Question: I'm building a site with susy to allow flexibility with the grids I need, I have not set any settings at the moment so Im only using the defaults.
I want to be able to change the gutters (make them smaller) for a section of the site.
I built it out here:
<URL>
SCSS
'''
.feature-box-container
{
@include container(80em);
.feature-box
{
@include gallery(4 of 12);
img
{
margin-bottom:20px;
width: 100%;
}
}
}
'''
HTML
'''
<div class="feature-box-container container">
<div class="feature-box">
<!-- 450 -->
<div>
<img src="http://placehold.it/355x170" alt="">
</div>
<div>
<img src="http://placehold.it/355x280" alt="">
</div>
</div>
<div class="feature-box">
<div>
<img src="http://placehold.it/355x317" alt="">
</div>
<div>
<img src="http://placehold.it/355x133" alt="">
</div>
</div>
<div class="feature-box">
<div>
<img src="http://placehold.it/355x270" alt="">
</div>
<div>
<img src="http://placehold.it/355x180" alt="">
</div>
</div>
</div>
'''
In the picture it has the sites default, but I need only this section to have at least half the gutter width it has now.

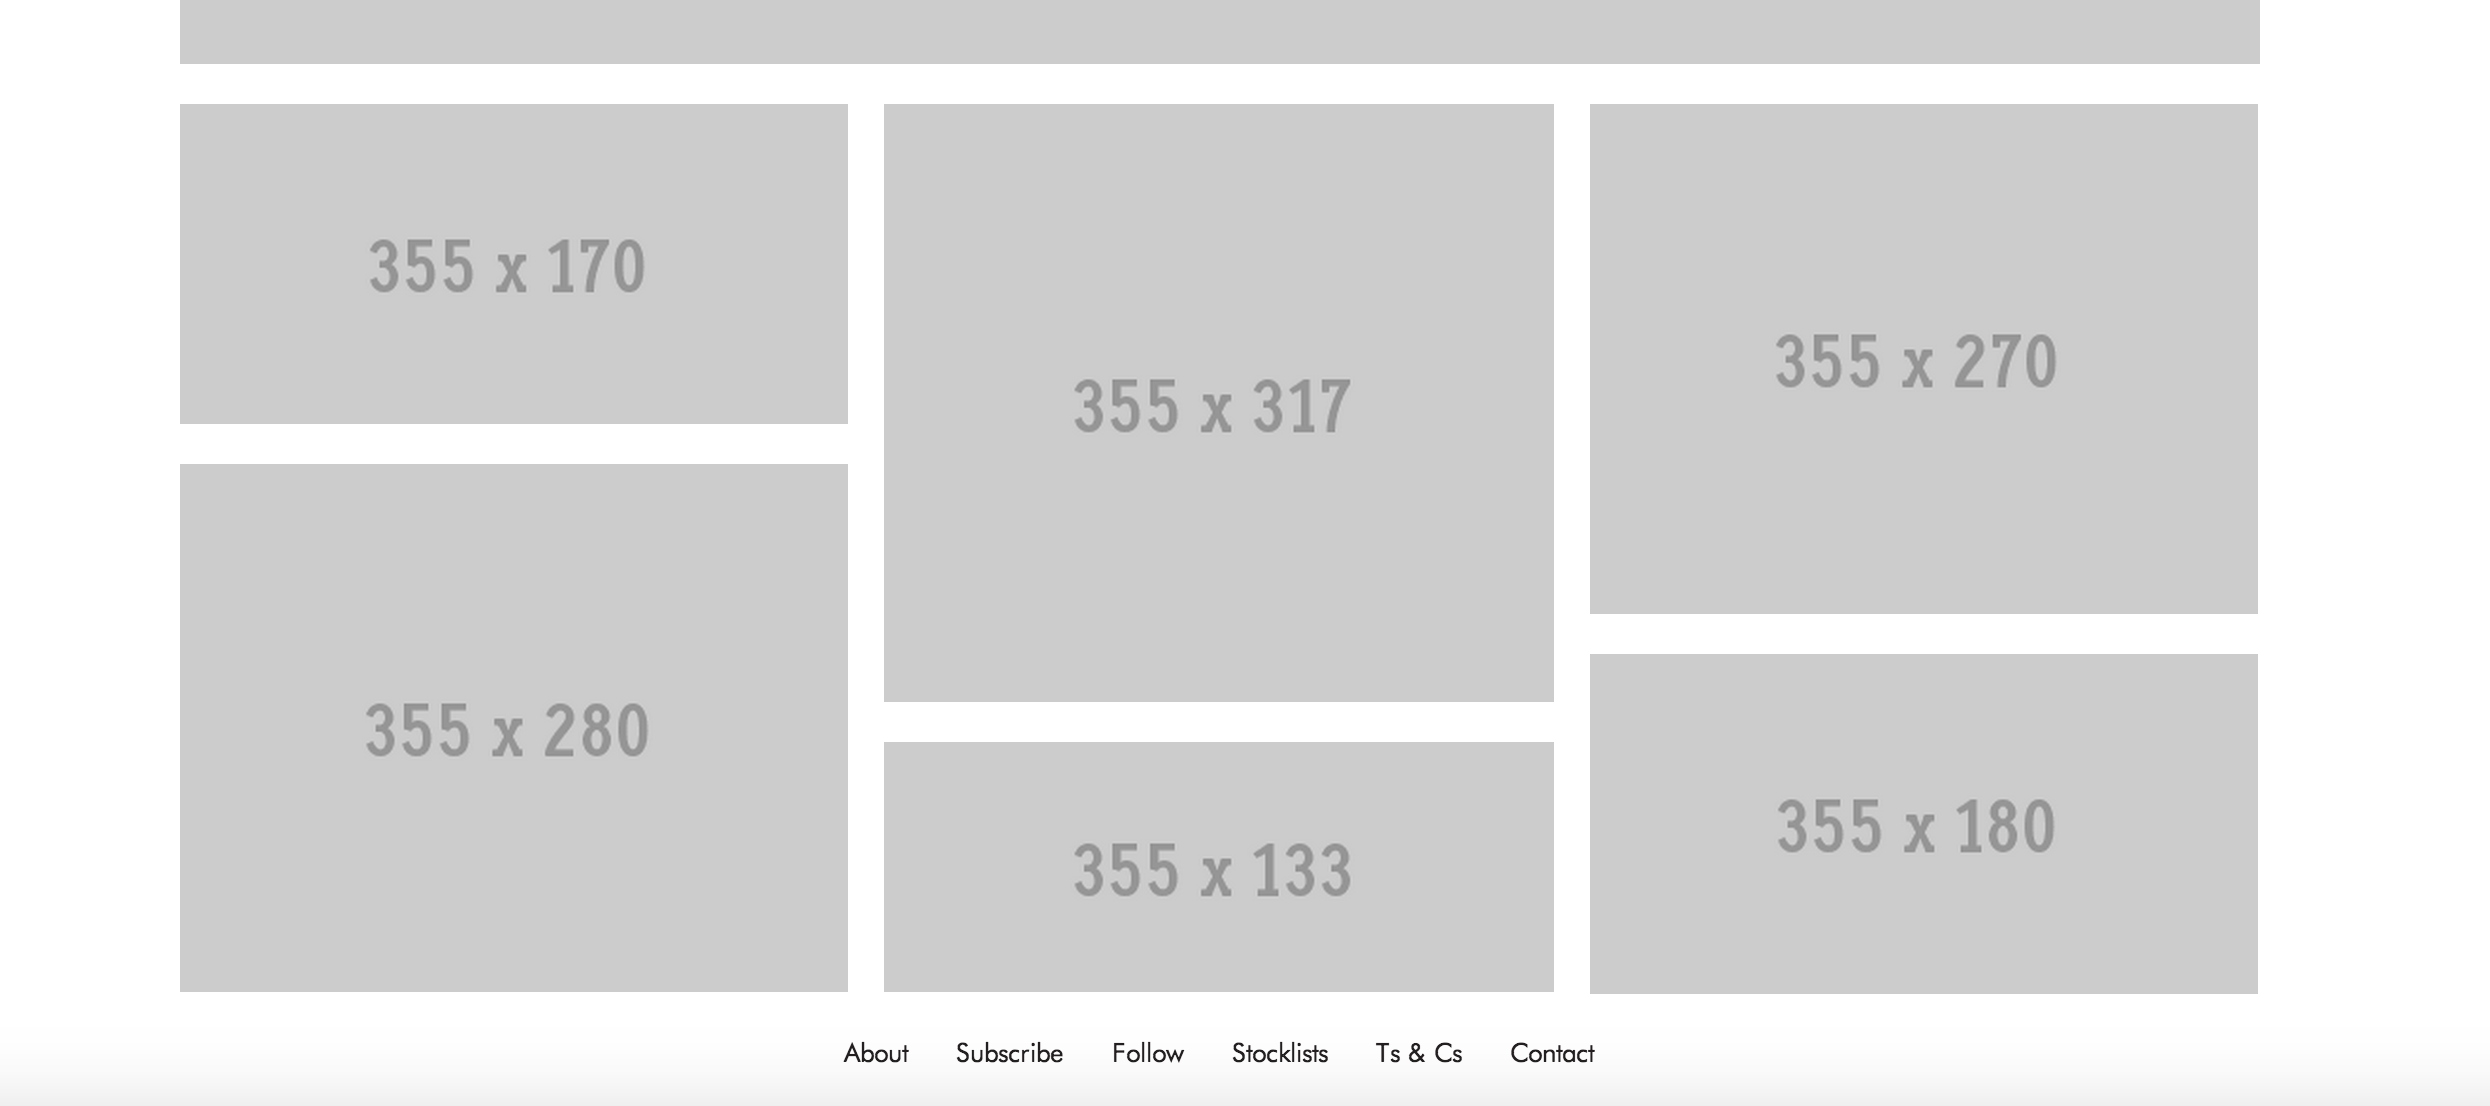
Answer: You can use the 'with-layout' mixin to <URL>.
'''
@include with-layout($new-settings) {
// code you want affected...
}
'''